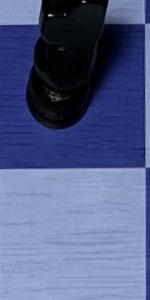
Label: Empty